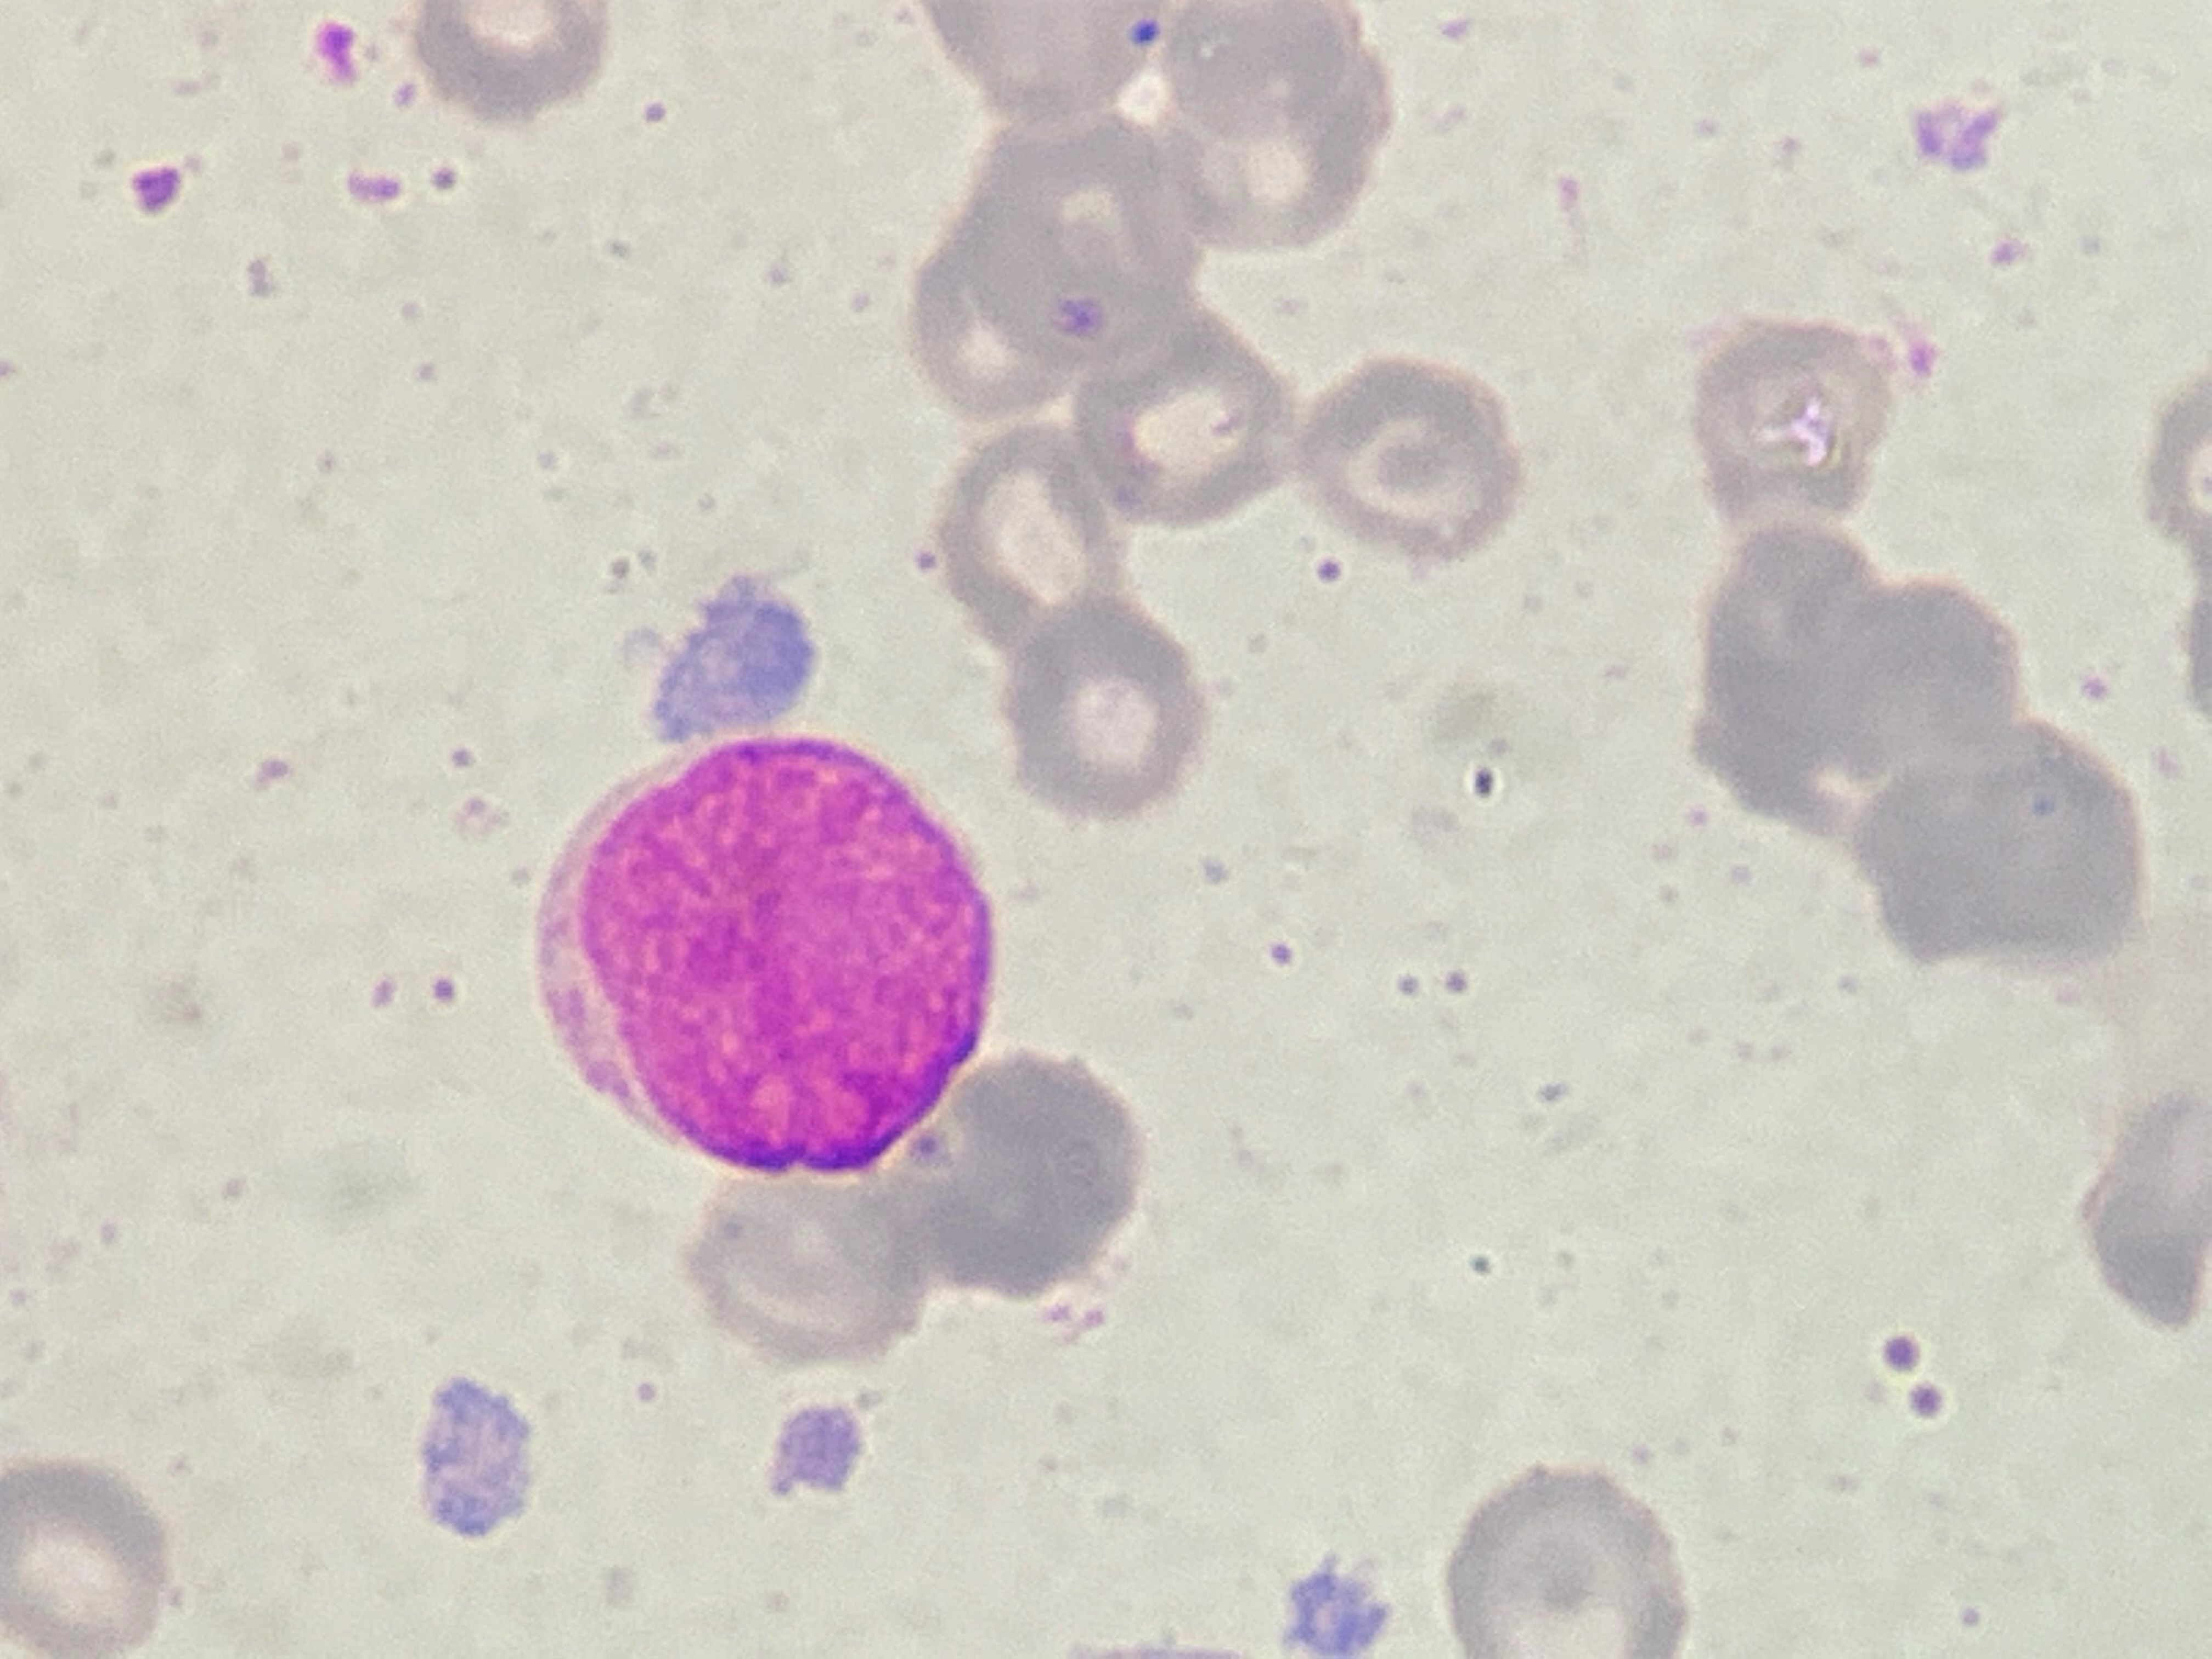
Cell type: BLAST CELLS